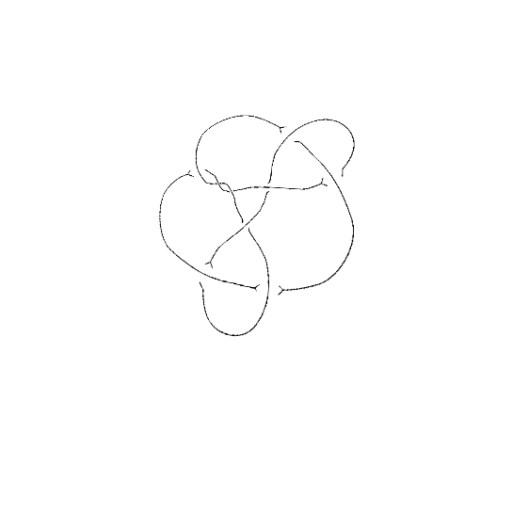
Crossing number: 9